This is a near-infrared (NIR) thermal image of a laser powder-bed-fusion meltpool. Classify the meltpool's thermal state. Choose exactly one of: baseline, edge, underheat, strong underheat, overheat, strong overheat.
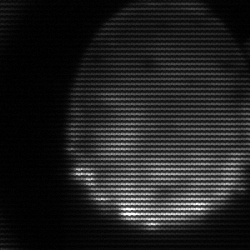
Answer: edge